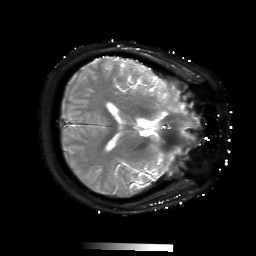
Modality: T2starmap
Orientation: axial
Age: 23
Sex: male
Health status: ill